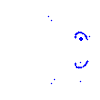
Particle: kaon